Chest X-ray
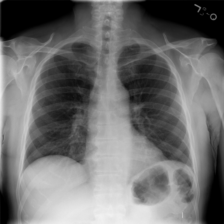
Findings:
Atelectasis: negative
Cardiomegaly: negative
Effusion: negative
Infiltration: negative
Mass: negative
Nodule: negative
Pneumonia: negative
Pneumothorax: negative
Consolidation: negative
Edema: negative
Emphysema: negative
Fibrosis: negative
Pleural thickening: negative
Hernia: negative